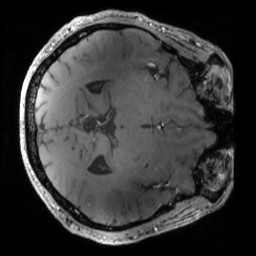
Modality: MP2RAGE
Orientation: axial